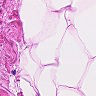
Metastatic tissue present: no